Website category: auto
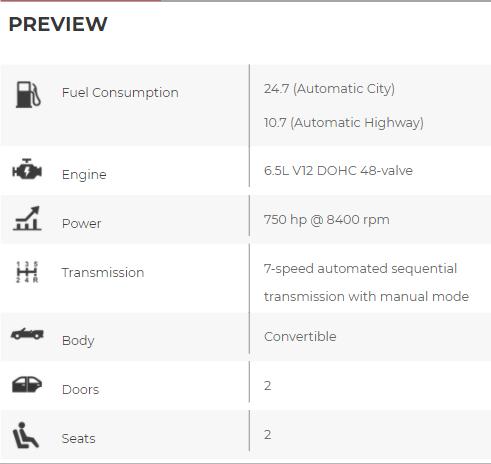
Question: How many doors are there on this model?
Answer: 2

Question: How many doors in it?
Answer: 2

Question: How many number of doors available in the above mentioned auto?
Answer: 2

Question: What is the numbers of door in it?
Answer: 2

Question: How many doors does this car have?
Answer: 2

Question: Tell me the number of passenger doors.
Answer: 2

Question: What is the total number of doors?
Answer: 2

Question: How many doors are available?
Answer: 2

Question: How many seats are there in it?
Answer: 2

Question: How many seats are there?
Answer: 2

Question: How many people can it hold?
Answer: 2

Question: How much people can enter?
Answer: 2

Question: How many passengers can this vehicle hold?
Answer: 2

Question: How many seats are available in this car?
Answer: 2

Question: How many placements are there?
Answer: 2

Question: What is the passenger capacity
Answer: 2

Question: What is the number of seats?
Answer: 2

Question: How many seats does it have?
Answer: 2

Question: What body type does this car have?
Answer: Convertible

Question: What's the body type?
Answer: Convertible

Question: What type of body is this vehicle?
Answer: Convertible

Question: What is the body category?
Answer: Convertible

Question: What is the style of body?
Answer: Convertible

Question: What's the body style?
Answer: Convertible

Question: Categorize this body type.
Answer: Convertible

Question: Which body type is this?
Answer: Convertible

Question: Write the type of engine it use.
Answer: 6.5L V12 DOHC 48-valve

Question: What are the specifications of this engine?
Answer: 6.5L V12 DOHC 48-valve

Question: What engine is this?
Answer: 6.5L V12 DOHC 48-valve

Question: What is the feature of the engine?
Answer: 6.5L V12 DOHC 48-valve

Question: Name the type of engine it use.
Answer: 6.5L V12 DOHC 48-valve

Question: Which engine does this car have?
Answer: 6.5L V12 DOHC 48-valve

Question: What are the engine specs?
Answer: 6.5L V12 DOHC 48-valve

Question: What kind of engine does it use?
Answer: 6.5L V12 DOHC 48-valve

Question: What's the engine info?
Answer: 6.5L V12 DOHC 48-valve

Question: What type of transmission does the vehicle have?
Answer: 7-speed automated sequential transmission with manual mode

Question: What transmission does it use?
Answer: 7-speed automated sequential transmission with manual mode

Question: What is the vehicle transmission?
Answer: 7-speed automated sequential transmission with manual mode

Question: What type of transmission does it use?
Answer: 7-speed automated sequential transmission with manual mode

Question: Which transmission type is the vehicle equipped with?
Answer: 7-speed automated sequential transmission with manual mode

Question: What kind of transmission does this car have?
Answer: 7-speed automated sequential transmission with manual mode

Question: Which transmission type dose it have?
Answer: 7-speed automated sequential transmission with manual mode

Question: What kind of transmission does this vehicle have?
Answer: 7-speed automated sequential transmission with manual mode

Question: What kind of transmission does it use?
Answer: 7-speed automated sequential transmission with manual mode

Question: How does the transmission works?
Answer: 7-speed automated sequential transmission with manual mode

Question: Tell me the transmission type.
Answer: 7-speed automated sequential transmission with manual mode

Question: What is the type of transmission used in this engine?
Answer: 7-speed automated sequential transmission with manual mode

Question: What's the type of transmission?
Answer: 7-speed automated sequential transmission with manual mode

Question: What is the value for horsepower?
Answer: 750 hp @ 8400 rpm

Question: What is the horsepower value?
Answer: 750 hp @ 8400 rpm

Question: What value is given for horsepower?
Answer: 750 hp @ 8400 rpm

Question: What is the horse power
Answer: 750 hp @ 8400 rpm

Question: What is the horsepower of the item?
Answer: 750 hp @ 8400 rpm

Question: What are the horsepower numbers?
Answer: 750 hp @ 8400 rpm

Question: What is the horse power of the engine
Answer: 750 hp @ 8400 rpm

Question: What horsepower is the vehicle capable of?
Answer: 750 hp @ 8400 rpm

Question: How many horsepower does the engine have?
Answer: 750 hp @ 8400 rpm

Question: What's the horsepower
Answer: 750 hp @ 8400 rpm

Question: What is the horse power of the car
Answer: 750 hp @ 8400 rpm

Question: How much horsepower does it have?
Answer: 750 hp @ 8400 rpm

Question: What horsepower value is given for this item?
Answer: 750 hp @ 8400 rpm

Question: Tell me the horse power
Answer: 750 hp @ 8400 rpm

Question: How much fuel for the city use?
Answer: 24.7 (Automatic City)

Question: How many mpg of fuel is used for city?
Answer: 24.7 (Automatic City)